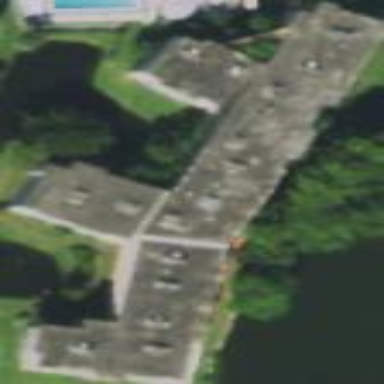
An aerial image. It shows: Image showing building with apartments.